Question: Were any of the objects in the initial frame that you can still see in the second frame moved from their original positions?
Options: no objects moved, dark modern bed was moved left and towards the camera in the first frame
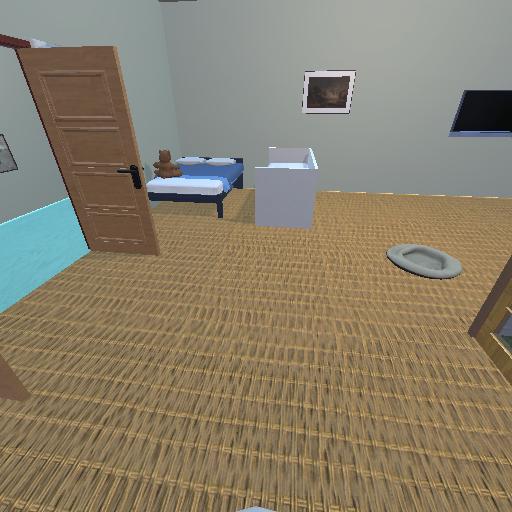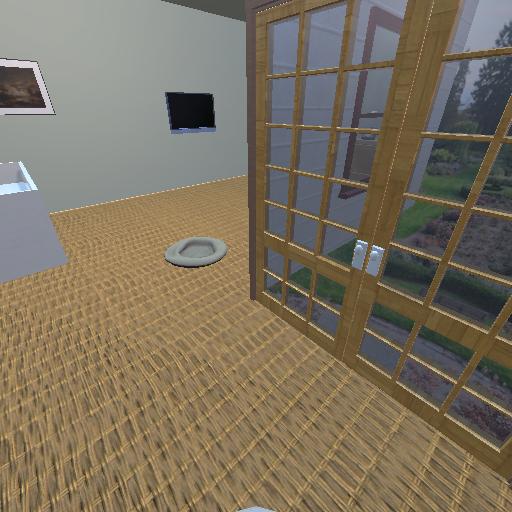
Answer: no objects moved